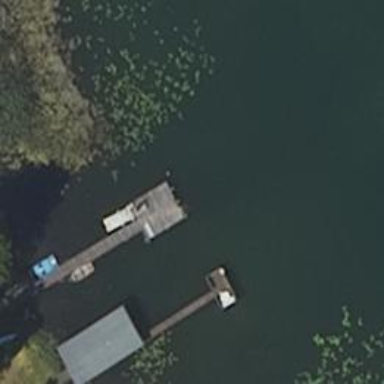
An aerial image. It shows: Man-made pier.